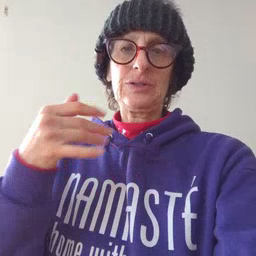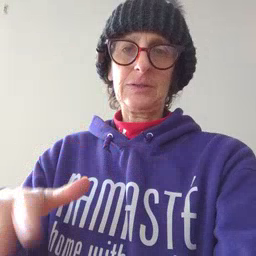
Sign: jeans